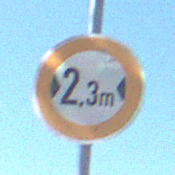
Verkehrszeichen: TatsaechlicheBreite2Komma3
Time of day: Midday
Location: Outdoor (Nature)
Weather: Clear
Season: NotSpecified
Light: Natural